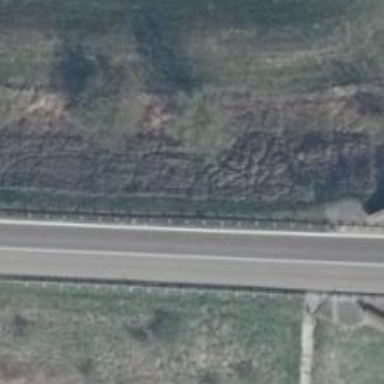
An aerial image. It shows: Secondary road with asphalt surface and embankment.